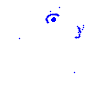
Particle: kaon